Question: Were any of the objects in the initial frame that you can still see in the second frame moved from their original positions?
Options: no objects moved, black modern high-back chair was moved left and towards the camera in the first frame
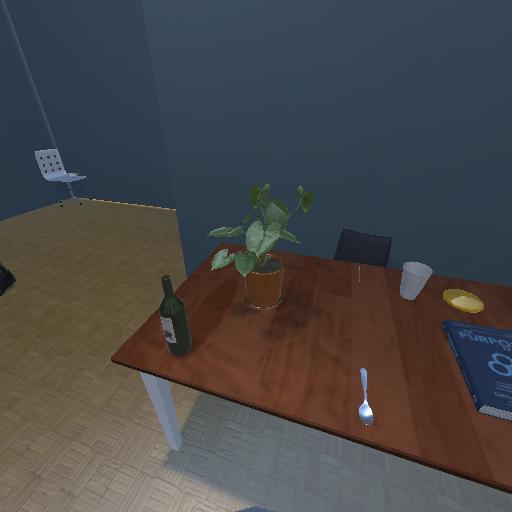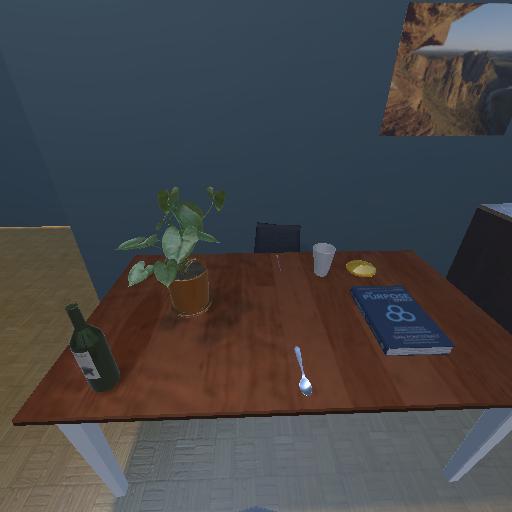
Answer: no objects moved